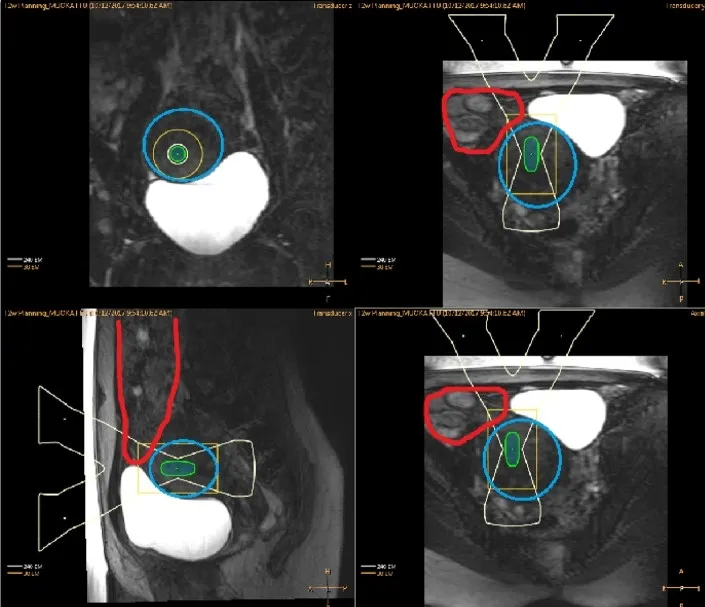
T2W planning images displayed on the therapy planning console with ultrasound beam view where bowels are presented with red color and target uterine fibroid not accessible with blue color.
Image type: radiology (mri)